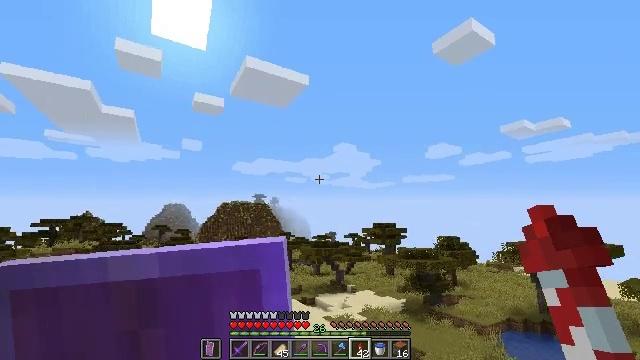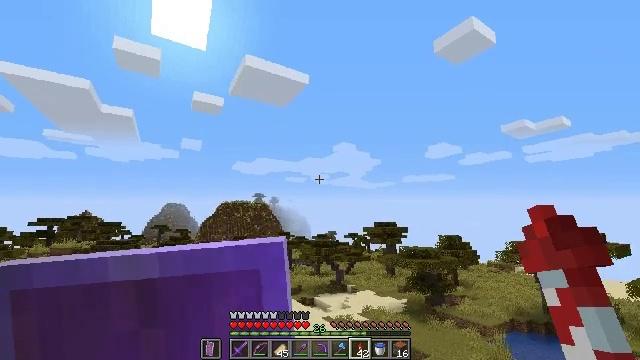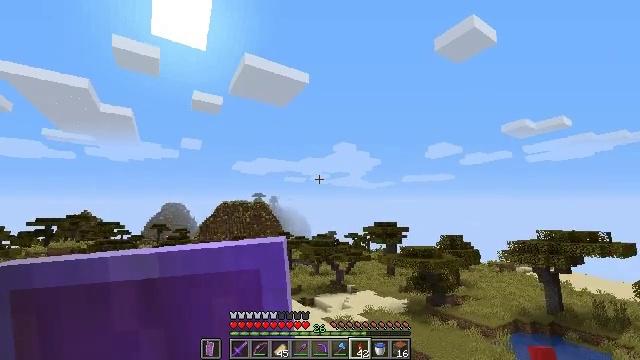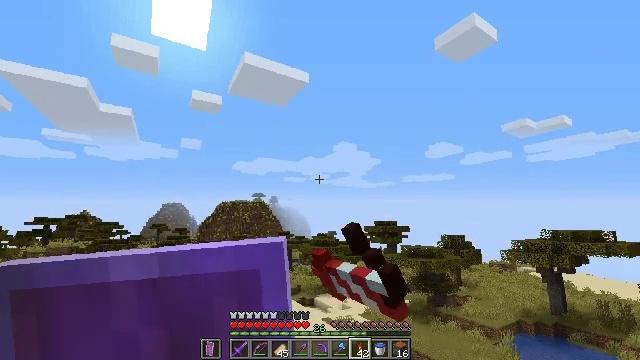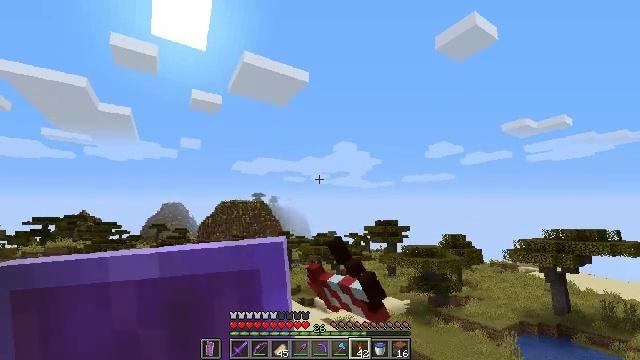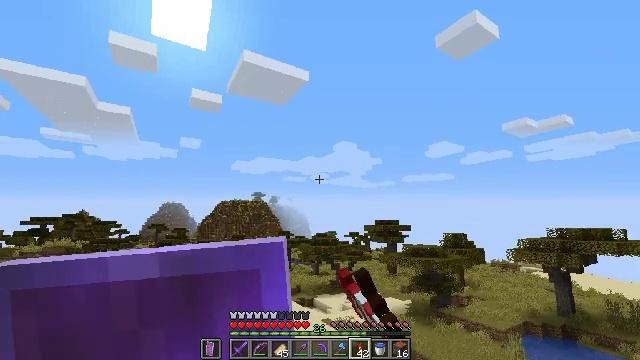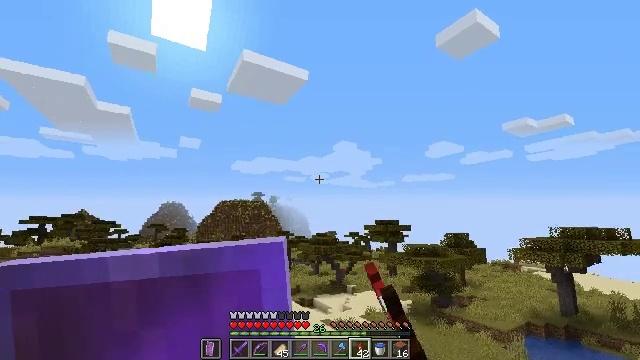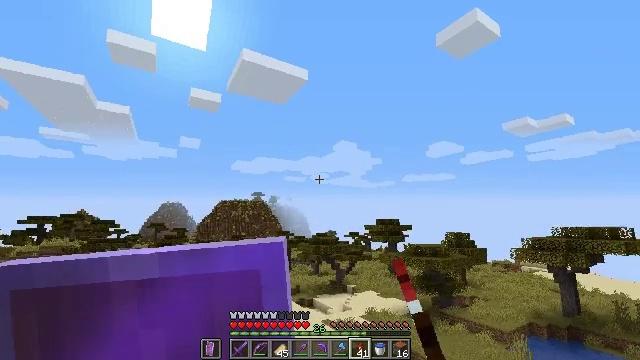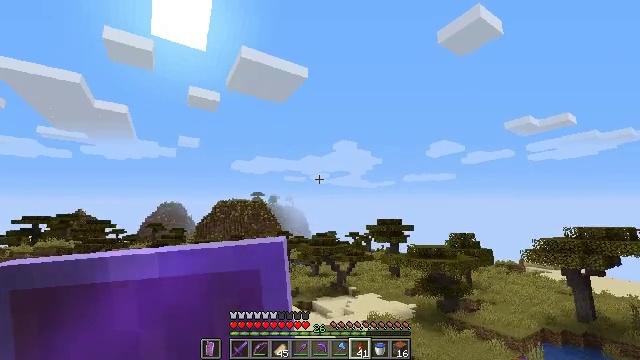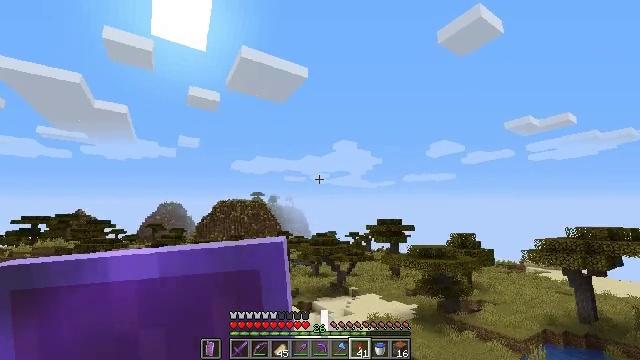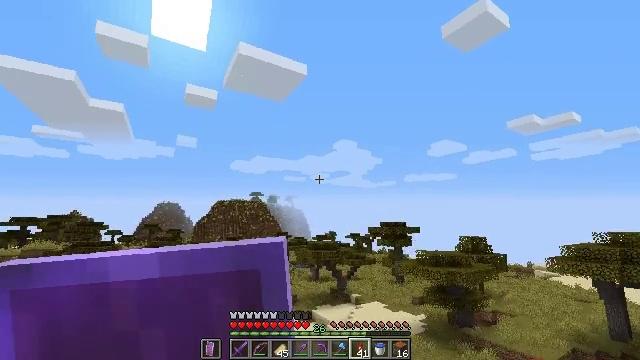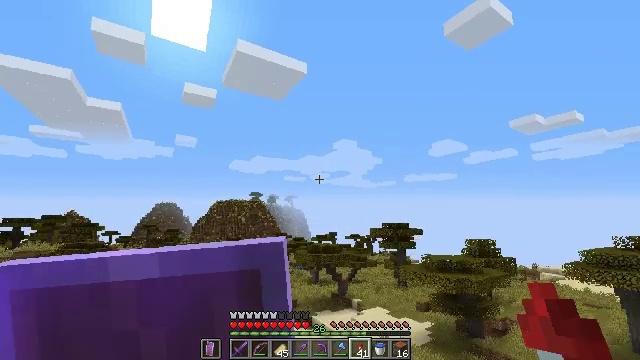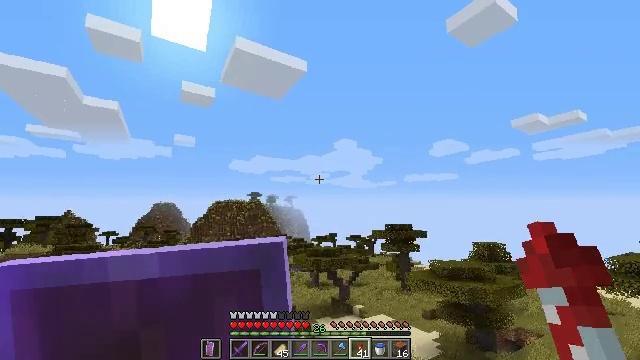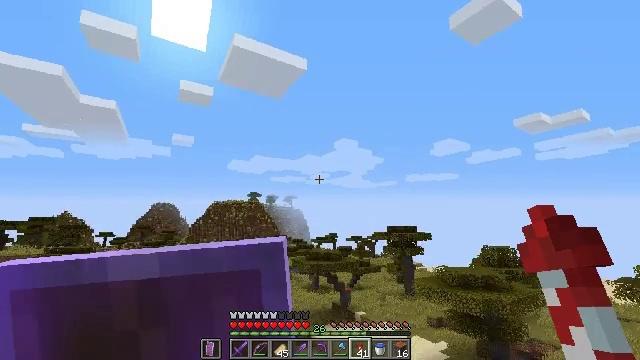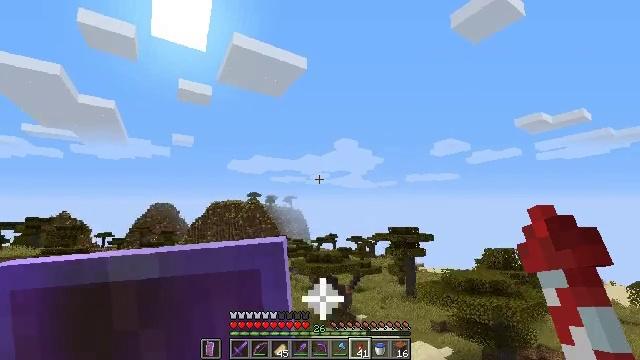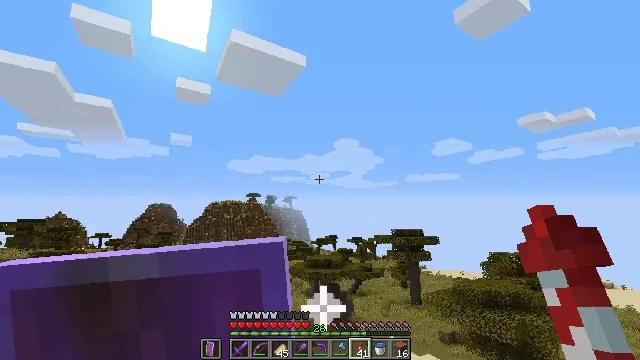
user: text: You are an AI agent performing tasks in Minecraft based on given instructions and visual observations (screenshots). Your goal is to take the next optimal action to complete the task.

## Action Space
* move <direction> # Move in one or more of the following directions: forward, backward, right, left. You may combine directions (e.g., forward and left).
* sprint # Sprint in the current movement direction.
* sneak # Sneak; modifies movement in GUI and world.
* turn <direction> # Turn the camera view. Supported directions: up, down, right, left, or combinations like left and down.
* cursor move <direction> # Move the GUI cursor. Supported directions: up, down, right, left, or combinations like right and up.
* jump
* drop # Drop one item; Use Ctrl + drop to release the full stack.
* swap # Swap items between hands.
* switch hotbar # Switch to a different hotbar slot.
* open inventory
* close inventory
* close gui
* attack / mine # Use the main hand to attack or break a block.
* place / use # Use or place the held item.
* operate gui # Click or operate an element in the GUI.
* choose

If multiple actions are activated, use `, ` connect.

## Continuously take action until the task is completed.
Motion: motion action
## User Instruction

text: drop acacia leaves
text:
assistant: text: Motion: no_op
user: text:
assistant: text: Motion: use / place
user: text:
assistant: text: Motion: use / place
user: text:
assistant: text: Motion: use / place
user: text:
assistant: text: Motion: use / place
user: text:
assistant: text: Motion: no_op
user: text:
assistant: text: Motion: no_op
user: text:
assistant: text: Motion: no_op
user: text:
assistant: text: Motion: no_op
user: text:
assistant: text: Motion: no_op
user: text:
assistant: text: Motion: no_op
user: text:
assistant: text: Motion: no_op
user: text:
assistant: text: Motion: no_op
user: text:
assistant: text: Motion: no_op
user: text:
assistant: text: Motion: no_op
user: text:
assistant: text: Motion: no_op
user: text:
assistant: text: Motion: no_op
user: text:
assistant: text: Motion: no_op
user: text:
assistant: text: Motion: no_op
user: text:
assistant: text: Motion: no_op
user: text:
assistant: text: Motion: no_op
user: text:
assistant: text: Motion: no_op
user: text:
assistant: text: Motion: no_op
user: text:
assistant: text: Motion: turn right
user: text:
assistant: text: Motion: turn right
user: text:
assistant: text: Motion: turn right and down
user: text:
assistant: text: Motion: turn right
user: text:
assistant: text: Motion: no_op
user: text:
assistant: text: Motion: no_op
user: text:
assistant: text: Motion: no_op